Question: I am using the <URL> package and I fitted a model. Now I want to look at the output and use the plot function. My problem is, that the 5th plot contains some subplots, which are plotted in one device, but I want to plot each in a single device. How can I do this? As an example I give you a code example, which uses the sp500ret data of the package:
The code:
'''
library(rugarch)
data(sp500ret)
somemodel<-ugarchspec(variance.model = list(model = "sGARCH", garchOrder = c(2, 2)),
mean.model = list(armaOrder = c(1, 1), include.mean = TRUE),
distribution.model = "ged")
somefit<-ugarchfit(spec=somemodel,data=sp500ret)
rollingesti = ugarchroll(somemodel, sp500ret, n.start=500,
refit.every = 100, refit.window = 'moving', window.size = 500,
calculate.VaR = FALSE, keep.coef = TRUE)
plot(rollingesti,which=5)
'''
the 'plot(rollingesti,which=5)' plots several plots into one device, I want to isolate them.

So I want to have them as single plots and bigger, now, they are too small, since they are all put into one output.
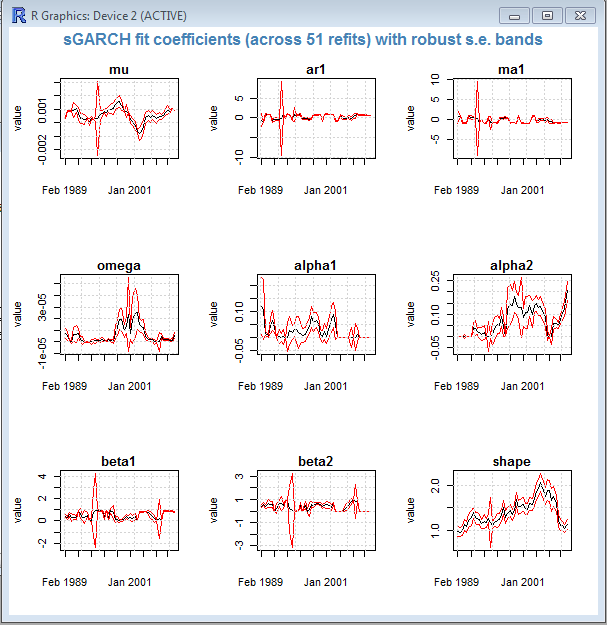
Answer: Your example does not work (at least for me), i.e. it does not converge. However, this one works:
'''
library(rugarch)
data(sp500ret)
spec <- ugarchspec(distribution.model = "std")
mod <- ugarchroll(spec, data = sp500ret[1:2000,], n.ahead = 1,
n.start = 1000, refit.every = 100, refit.window = "moving",
solver = "hybrid", fit.control = list(),
calculate.VaR = TRUE, VaR.alpha = c(0.01, 0.025, 0.05),
keep.coef = TRUE)
'''
First, we find a method that is used in 'plot(mod, which = 5)'. It can be obtained by
'''
getMethod("plot", c(x = "uGARCHroll", y = "missing"))
'''
You are interested in the following lines
'''
.intergarchrollPlot(x, choices = choices, plotFUN = paste(".plot.garchroll",
1:5, sep = "."), which = which, VaR.alpha = VaR.alpha,
density.support = density.support, ...)
'''
where 'choices' is '"Fit Coefficients (with s.e. bands)"'. By inspecting 'rugarch:::.intergarchrollPlot' we finally arrive to 'rugarch:::.plot.garchroll.5'. These plots are not returned in any list or similar, hence I provide a bit modified version so that you could use them separately. Here I changed the first two and the last one line:
'''
library(xts)
x <- mod
vmodel = x@model$spec@model$modeldesc$vmodel
if (!x@model$keep.coef)
stop("
plot-->error: keep.coef set to FALSE in estimation
")
coefs = x@model$coef
m = dim(coefs[[1]]$coef)[1]
N = length(coefs)
Z = matrix(NA, ncol = m, nrow = N)
Zup = matrix(NA, ncol = m, nrow = N)
Zdn = matrix(NA, ncol = m, nrow = N)
for (i in 1:m) {
Z[, i] = sapply(coefs, FUN = function(y) y$coef[i, 1])
Zup[, i] = Z[, i] + sapply(coefs, FUN = function(y) y$coef[i,
2])
Zdn[, i] = Z[, i] - sapply(coefs, FUN = function(y) y$coef[i,
2])
}
dt = sapply(coefs, FUN = function(y) as.character(y$index))
cnames = rownames(coefs[[1]]$coef)
np = rugarch:::.divisortable(m) # added rugarch:::
'''
This is a function for each plot separately, 'i' is a number of the graph, e.g. from 1 to 7 in this case:
'''
plotFun <- function(i){
plot(xts(Z[, i], as.POSIXct(dt)), type = "l",
ylim = c(min(Zdn[, i]), max(Zup[, i])), ylab = "value", xlab = "", main = "",
minor.ticks = FALSE, ann = FALSE, auto.grid = FALSE)
lines(xts(Zdn[, i], as.POSIXct(dt)), col = 2)
lines(xts(Zup[, i], as.POSIXct(dt)), col = 2)
title(cnames[i], line = 0.4, cex = 0.9)
grid()
}
'''
For example:
'''
plotFun(1)
plotFun(2)
'''